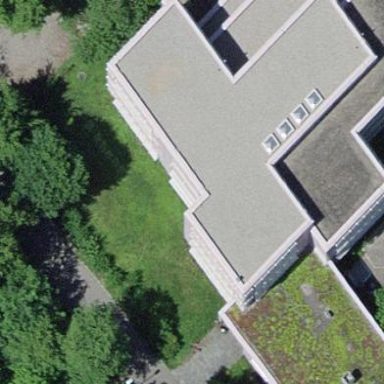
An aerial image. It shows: School building.